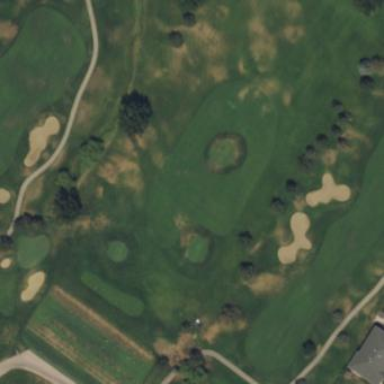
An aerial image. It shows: Driving range for golf on grass.